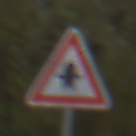
Verkehrszeichen: Vorfahrt
Umgebung: Outdoor, Nature
Tageszeit: Midday
Wetter: Overcast
Licht: Natural
Jahreszeit: Autumn
Kontrast: LowContrast